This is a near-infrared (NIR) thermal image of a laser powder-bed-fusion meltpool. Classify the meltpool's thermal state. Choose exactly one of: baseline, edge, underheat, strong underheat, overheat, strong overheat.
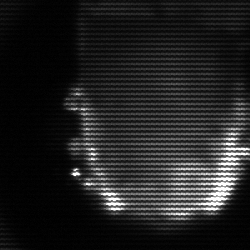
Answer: baseline